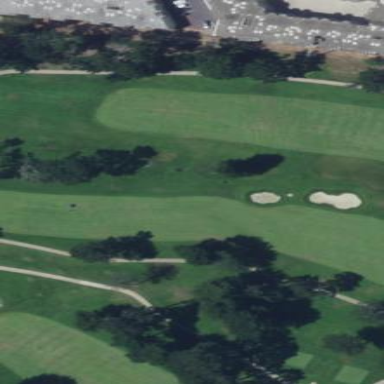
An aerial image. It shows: Golf fairway surrounded by grass.